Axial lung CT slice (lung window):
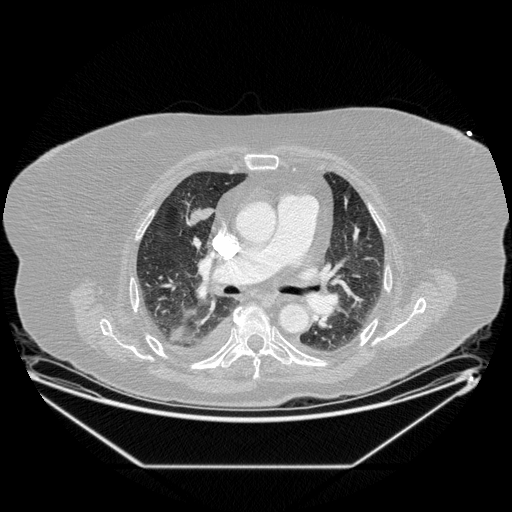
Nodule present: yes
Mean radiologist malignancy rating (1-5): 4.333